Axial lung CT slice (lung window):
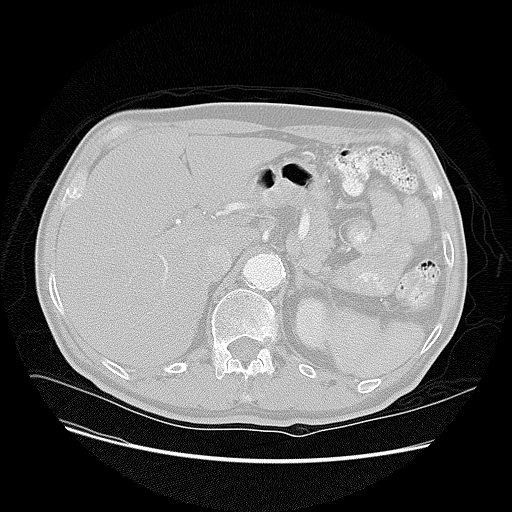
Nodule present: no